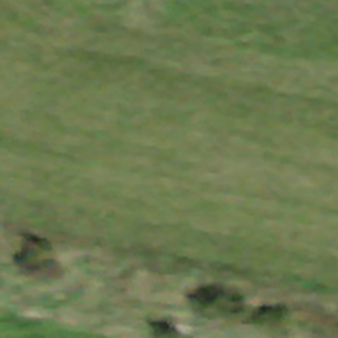
Label: other